Question: I'm working on a 'UWP' Bluetooth application with 3d representation view.
(of the hand and fingers will receive sensors ST microelectronic WESU)
For the moment, I used windows phone 8 application (desktop and Windows phone) for Bluetooth with the ti sensor tag and 'DirectX' example.
Now I arrived to read computed quaternion from the stmicro wesu sensor with a custom UWP BLE example (originally present in the Windows SDK).
But now that it works fine with and . But when I tried now to execute the application on , I have an exception.
The issue is that it uses 'DirectX' 9 and it is not supported in 'UWP' by sharp dx.
The sharp dx team confirmed me that 'UWP' doesn't work with 'DirectX' 9 (core.net if I remember correctly).
I tried to downgrade the version used for the pixel shader and vertax shader as below but it doesn't do the job.
so my question is how can I arrive to run 'DirectX' 9 Under 'UWP' on the ?
'''
//
using (var vertexShaderByteCode = ShaderBytecode.CompileFromFile("vertexShader.hlsl", "main", "vs_4_0_level_9_1", ShaderFlags.None))
{
vertexShader = new D3D11.VertexShader(this.device,vertexShaderByteCode);
inputSignature = new ShaderSignature(vertexShaderByteCode);
}
//
using (var pixelShaderByteCode = ShaderBytecode.CompileFromFile("pixelShader.hlsl", "main", "ps_4_0_level_9_1", ShaderFlags.None))
{
pixelShader = new D3D11.PixelShader(this.device , pixelShaderByteCode);
}
'''

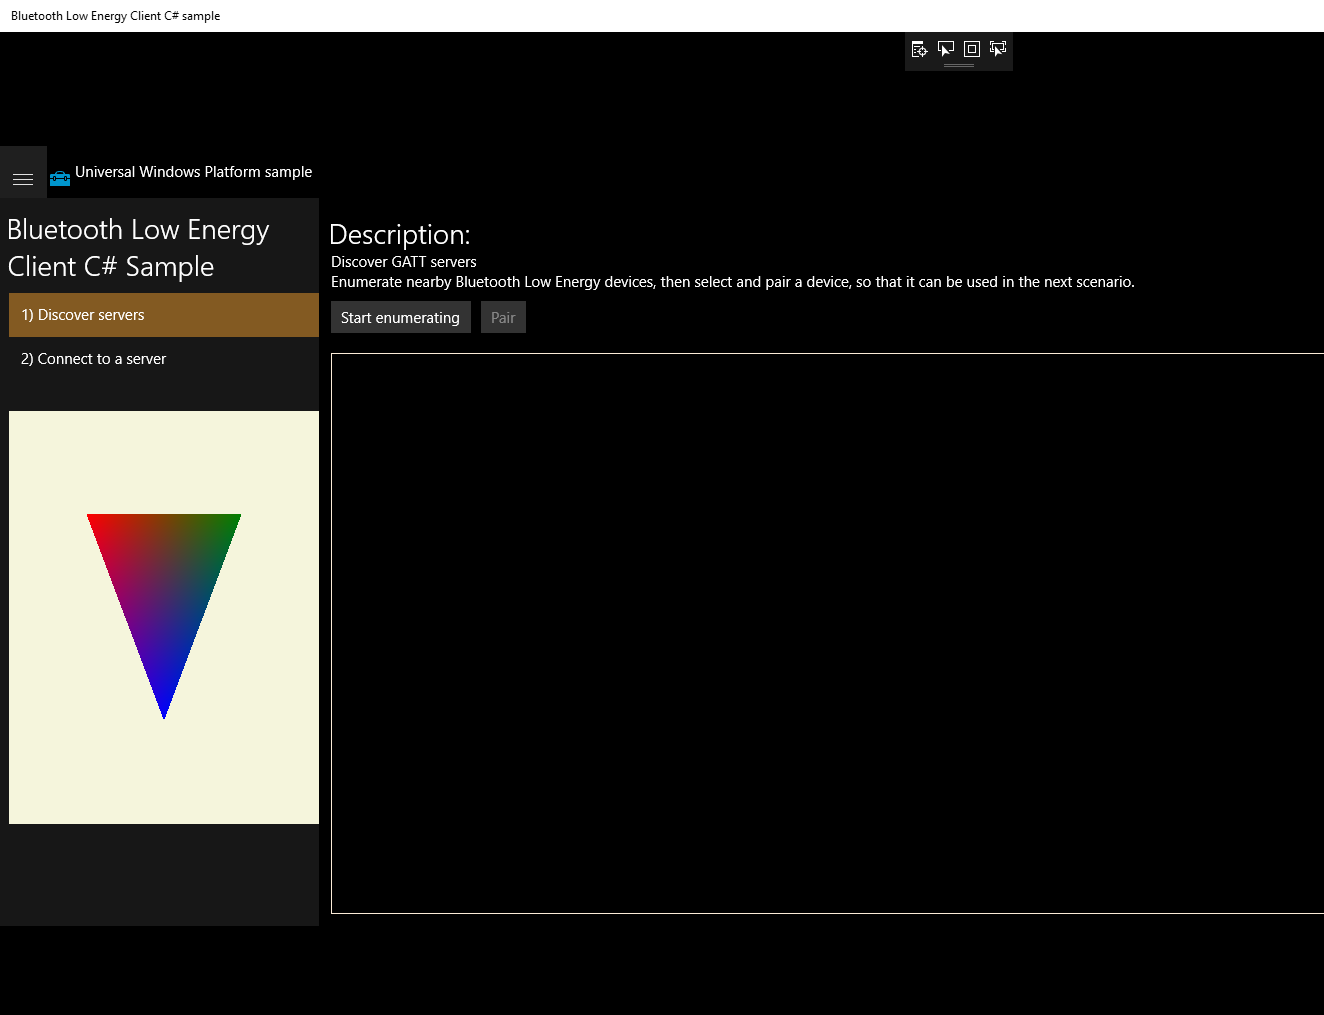
Answer: ok i agreee with you, it's just about de shader
and
using (D3D11.Device defaultDevice = new D3D11.Device(D3D.DriverType.Hardware, D3D11.DeviceCreationFlags.))
<URL>